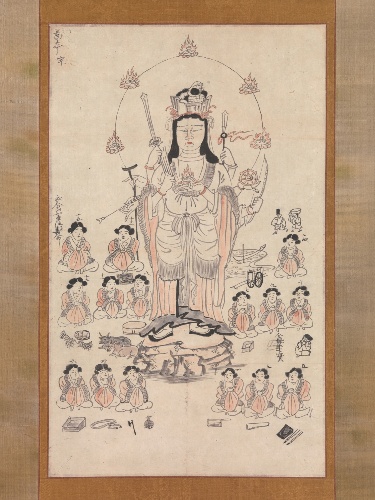
Title: 弁財天十五童子像|Benzaiten and Fifteen Attendants
Date: 13th century
Object type: Hanging scroll
Classification: Paintings
Medium: Hanging scroll; ink and color on paper
Culture: Japan
Period: Kamakura period (1185–1333)
Dimensions: Overall: 53 1/2 x 19 3/8 in. (135.9 x 49.2 cm)
Overall with mounting: 53 1/2 x 21 1/2 in. (135.9 x 54.6 cm)
Department: Asian Art
Credit line: The Harry G. C. Packard Collection of Asian Art, Gift of Harry G. C. Packard, and Purchase, Fletcher, Rogers, Harris Brisbane Dick, and Louis V. Bell Funds, Joseph Pulitzer Bequest, and The Annenberg Fund Inc. Gift, 1975
Accession year: 1975
Repository: Metropolitan Museum of Art, New York, NY
Tags: Goddess